Question: I have written following code in my wix installer for updating the language in an XML file and this works fine in following conditions:
1) fresh install
2) upgrade by using admin rights (I am using msiexec /I "Tools.msi" /l*v D:\InstallLog.txt).
However, when I run/execute the msi without admin rights (This is where "Change" mode is being used....) the values are not updating always set to the default value :
'''
<Property Id="LANGUAGE" Value="en-US" />
'''

The code:
'''
<util:XmlFile Id="LanguageConfig"
Value="[LANGUAGE]"
ElementPath="/configuration/appSettings/add[\[]@key='Language'[\]]"
Action="setValue"
File="$(var.ConfigFile)"
Name="value" Sequence="1" />
<util:XmlFile Id="MappingLanguageXML"
Value="[LANGUAGE]"
ElementPath="/MappedUsers/UsersList/UserID/LanguageCode"
Action="setValue"
File="$(var.UserMappingFile)" Sequence="1" />
'''
Any help is much appreciated.
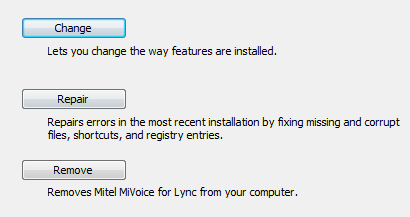
Answer: The fact that it's being changed implies it may not be a privilege issue. I suspect that the scenario is that a different language was entered at install time, so Change just uses the default value. Properties aren't remembered automatically, that's what the WiX "remember property" pattern is for. That's likely to be the solution - preserve the install time value of LANGUAGE. It's no different from running any program - the fact that the user may have entered something that went into a variable doesn't mean that the variable will have that same value next time you run the program .